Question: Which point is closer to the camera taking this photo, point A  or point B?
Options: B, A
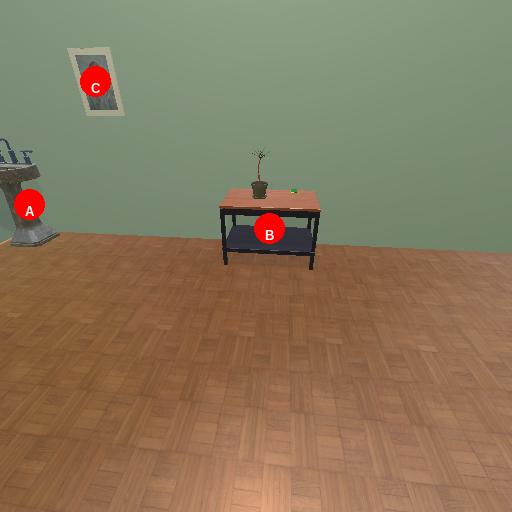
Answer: B